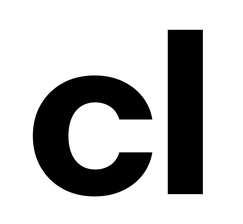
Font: InstrumentSans_Bold